Question: Consider the following directed graph:

I'd like to be able to pick two nodes in this graph, and then find all of the possible paths between those two nodes. (Well, not all of the paths, just those paths not containing cycles.)
First, I model the graph in a view (as a transitive closure)
'''
CREATE OR REPLACE VIEW closure AS
WITH
edges AS (
-- for demonstration purposes, I just need to model the edges
SELECT 'A' AS start_node, 'C' AS end_node FROM dual UNION ALL
SELECT 'A', 'D' FROM dual UNION ALL
SELECT 'B', 'C' FROM dual UNION ALL
SELECT 'B', 'D' FROM dual UNION ALL
SELECT 'C', 'E' FROM dual UNION ALL
SELECT 'D', 'F' FROM dual UNION ALL
SELECT 'E', 'A' FROM dual UNION ALL
SELECT 'E', 'F' FROM dual UNION ALL
SELECT 'E', 'G' FROM dual UNION ALL
SELECT 'F', 'B' FROM dual UNION ALL
SELECT 'F', 'G' FROM dual
)
SELECT
CONNECT_BY_ROOT start_node AS start_node,
end_node AS end_node,
CONNECT_BY_ROOT start_node||sys_connect_by_path(end_node, ' -> ') AS path,
level + 1 AS path_length
FROM
edges
CONNECT BY
NOCYCLE PRIOR end_node = start_node
-- this bit just adds the trivial paths to the closure
UNION ALL
SELECT DISTINCT start_node, start_node, start_node, 1 FROM edges
;
view CLOSURE created.
'''
Now, suppose that I wanted to see all of the paths that start at 'E' and end at 'G'.
'''
SELECT path, path_length
FROM closure
WHERE start_node='E'
AND end_node = 'G'
ORDER BY path_length ASC
;
PATH PATH_LENGTH
------------------------------ -----------
E -> G 2
E -> F -> G 3
E -> A -> C -> E -> G 5
E -> A -> D -> F -> G 5
E -> F -> B -> C -> E -> G 6
E -> A -> C -> E -> F -> G 6
E -> A -> D -> F -> B -> C -> E -> G 8
7 rows selected
'''
I am surprised the the third, fifth, sixth, and seventh rows are returned. These four rows all contain a cycle (specifically, from 'E' to 'E').
Looking at the data in my view, it appears that the only cycles that are included are those that include the root node. (e.g., the cycle 'E' -> 'A' -> 'C' -> 'E') is only included in paths that begin with node 'E'... it is never included in paths that begin with any other node.)
I have tried to prevent these cycles from happening by adding a 'CONNECT_BY_ROOT start_node <> start_node' in my "CONNECT BY" clause, but this is not allowed by Oracle.
How can I prevent these cycles from occurring in my data?
==== BEGIN EDIT ====
As @Egor Skriptunoff pointed out below, I am working with a table of edges, so maybe I should expect to see some vertices repeated, as long as they are not visited over the same edge. However, if this were the case, I should see the path 'E -> F -> B -> D -> F -> G' in the results above. This is a path that cycles through node 'F', once via edge 'E -> F' and once via 'D -> F'. However, this path is not there.
I presume this is because the NOCYCLE is preventing node 'F' from occurring twice. Is this really the case?
Oracle version: Oracle Database 11g Enterprise Edition Release 11.2.0.3.0 - 64bit Production
==== END EDIT ====
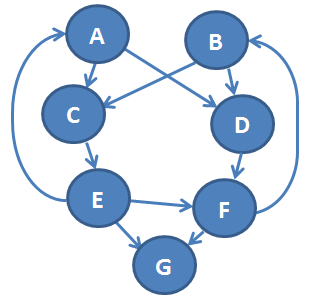
Answer: Your select clause is flawed - you have to apply CONNECT_BY_ROOT to the head of the edge instead of its tail
'''
-- ...
CONNECT_BY_ROOT end_node AS start_node,
end_node AS end_node,
sys_connect_by_path(end_node, ' -> ') AS path,
level AS path_length
-- ...
'''